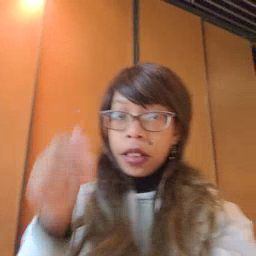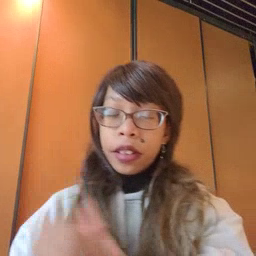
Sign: face